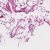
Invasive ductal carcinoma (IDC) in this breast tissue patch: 0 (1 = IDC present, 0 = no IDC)